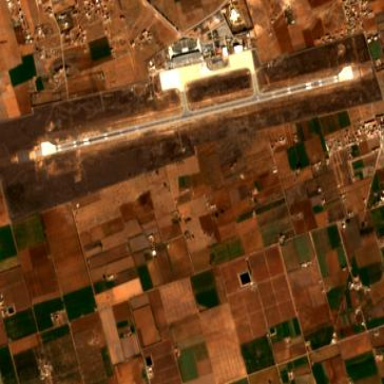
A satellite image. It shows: International aerodrome that serves as public airport.